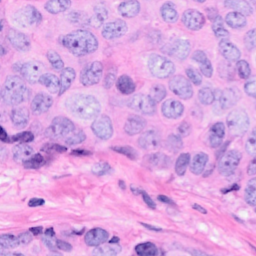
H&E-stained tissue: Breast